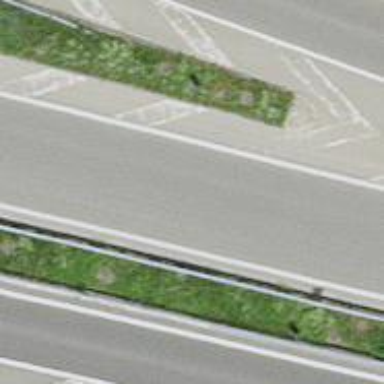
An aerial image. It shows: Asphalt motorway.